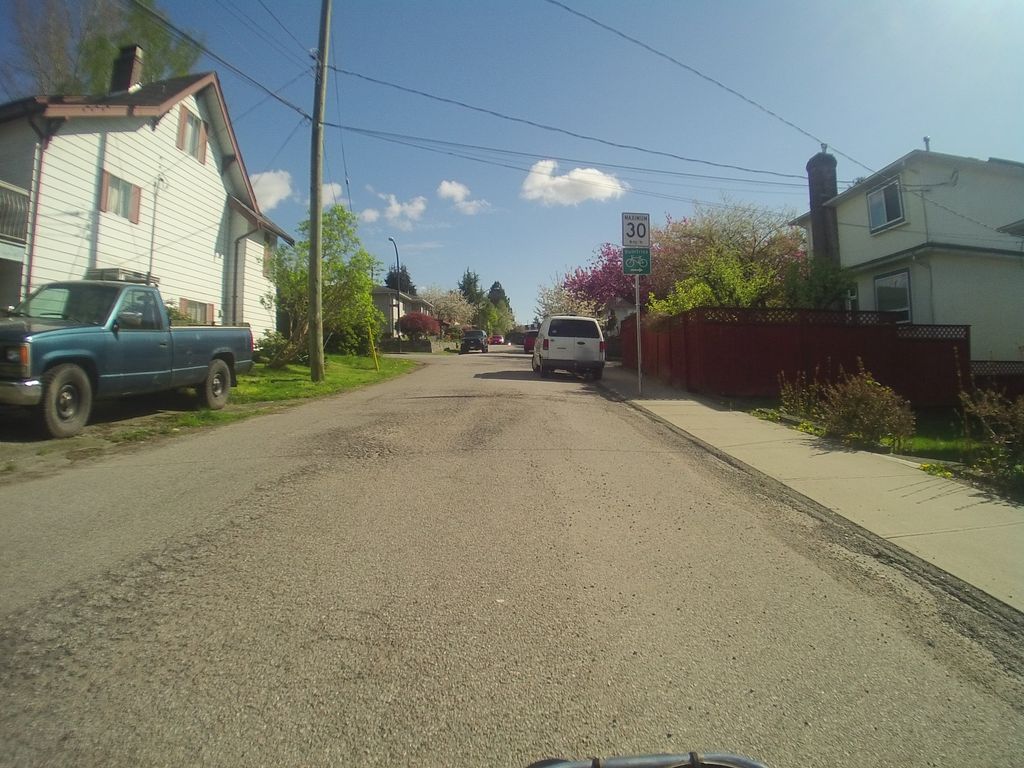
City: vancouver